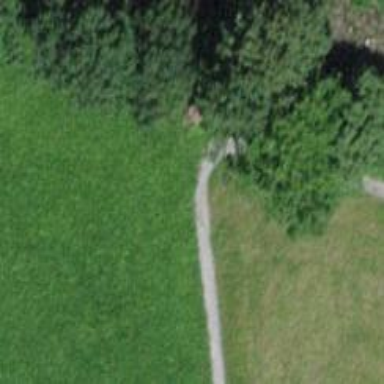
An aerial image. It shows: Path with fine gravel surface.